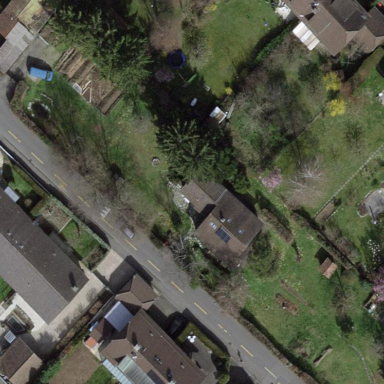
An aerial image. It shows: Garden enclosed by fence.